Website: macys
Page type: account-selection
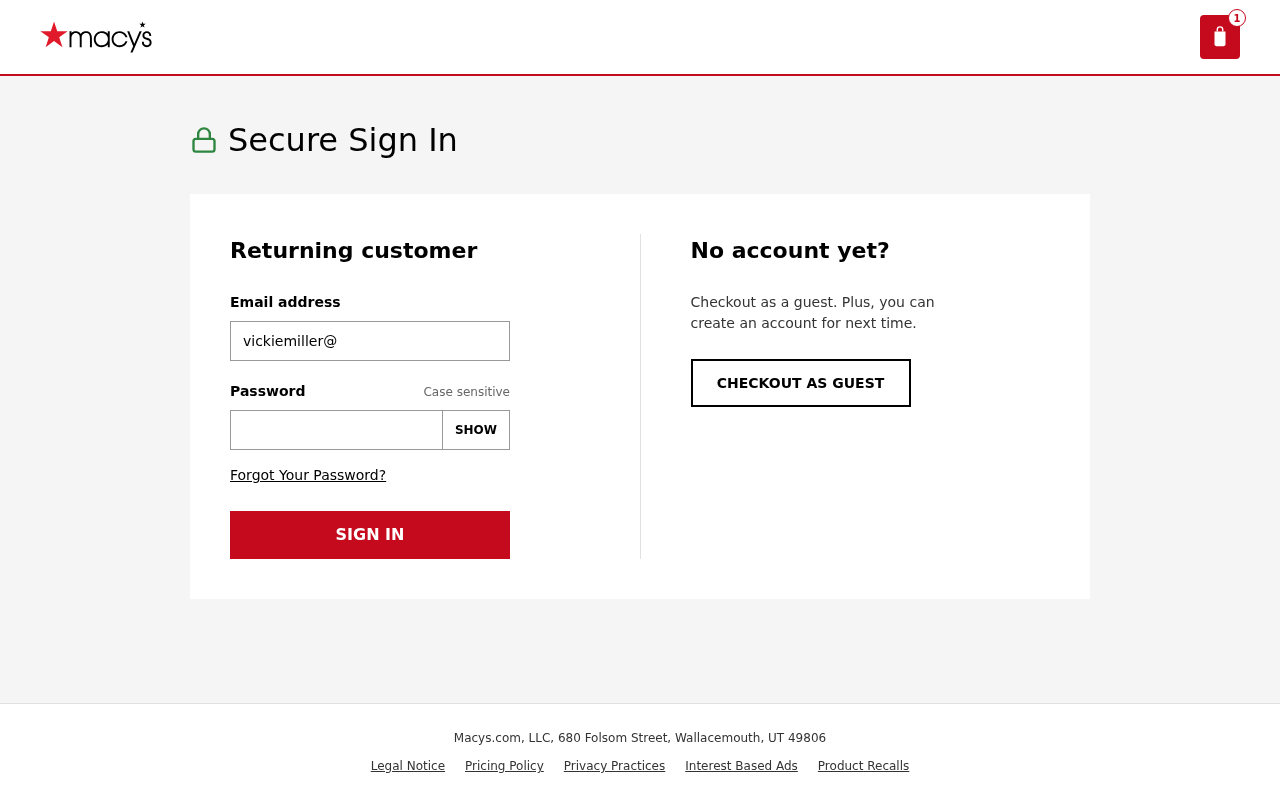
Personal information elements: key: PII_EMAIL
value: vickiemiller@yahoo.com
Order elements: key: ORDER_NUM_ITEMS
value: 1